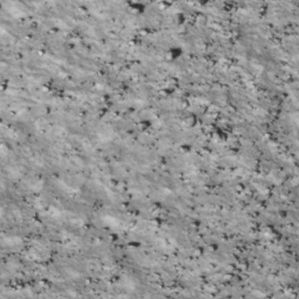
Label: non_frost